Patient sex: F
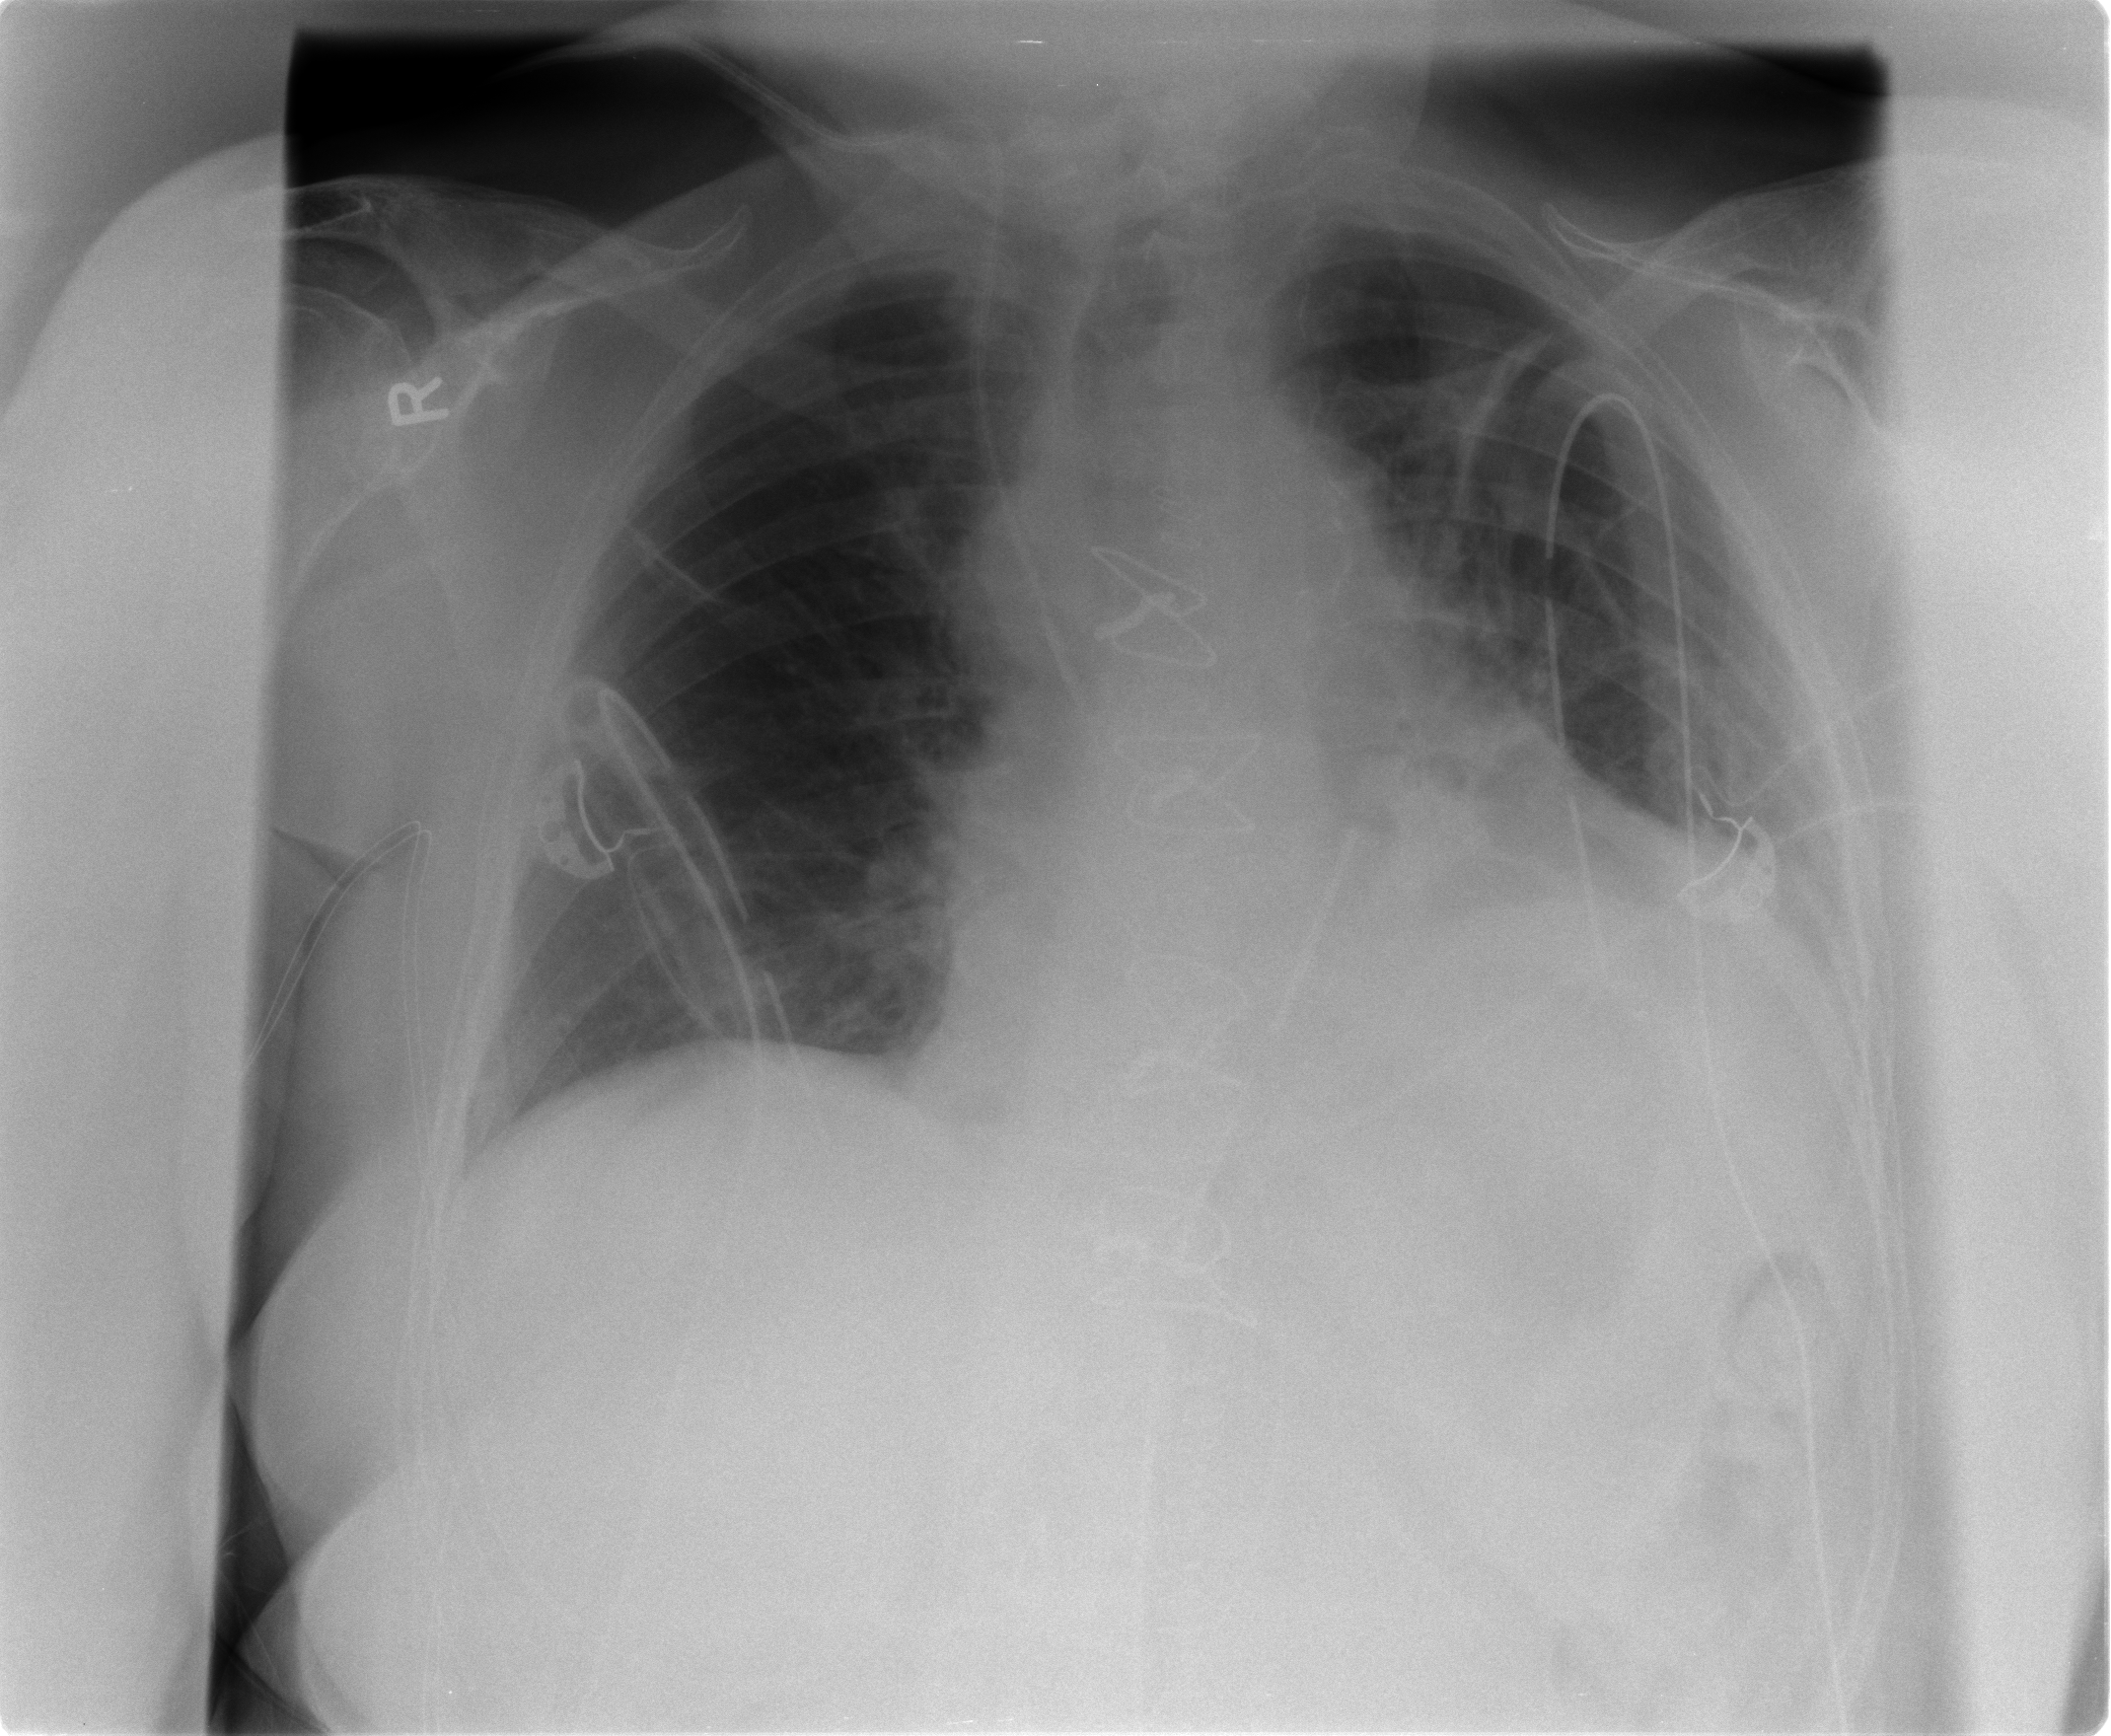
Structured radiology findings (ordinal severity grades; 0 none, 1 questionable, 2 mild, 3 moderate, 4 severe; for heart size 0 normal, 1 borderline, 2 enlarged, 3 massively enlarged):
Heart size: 2
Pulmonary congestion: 2
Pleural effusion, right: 0
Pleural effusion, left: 2
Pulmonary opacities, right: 0
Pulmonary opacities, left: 1
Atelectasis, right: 2
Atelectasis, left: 2